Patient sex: M
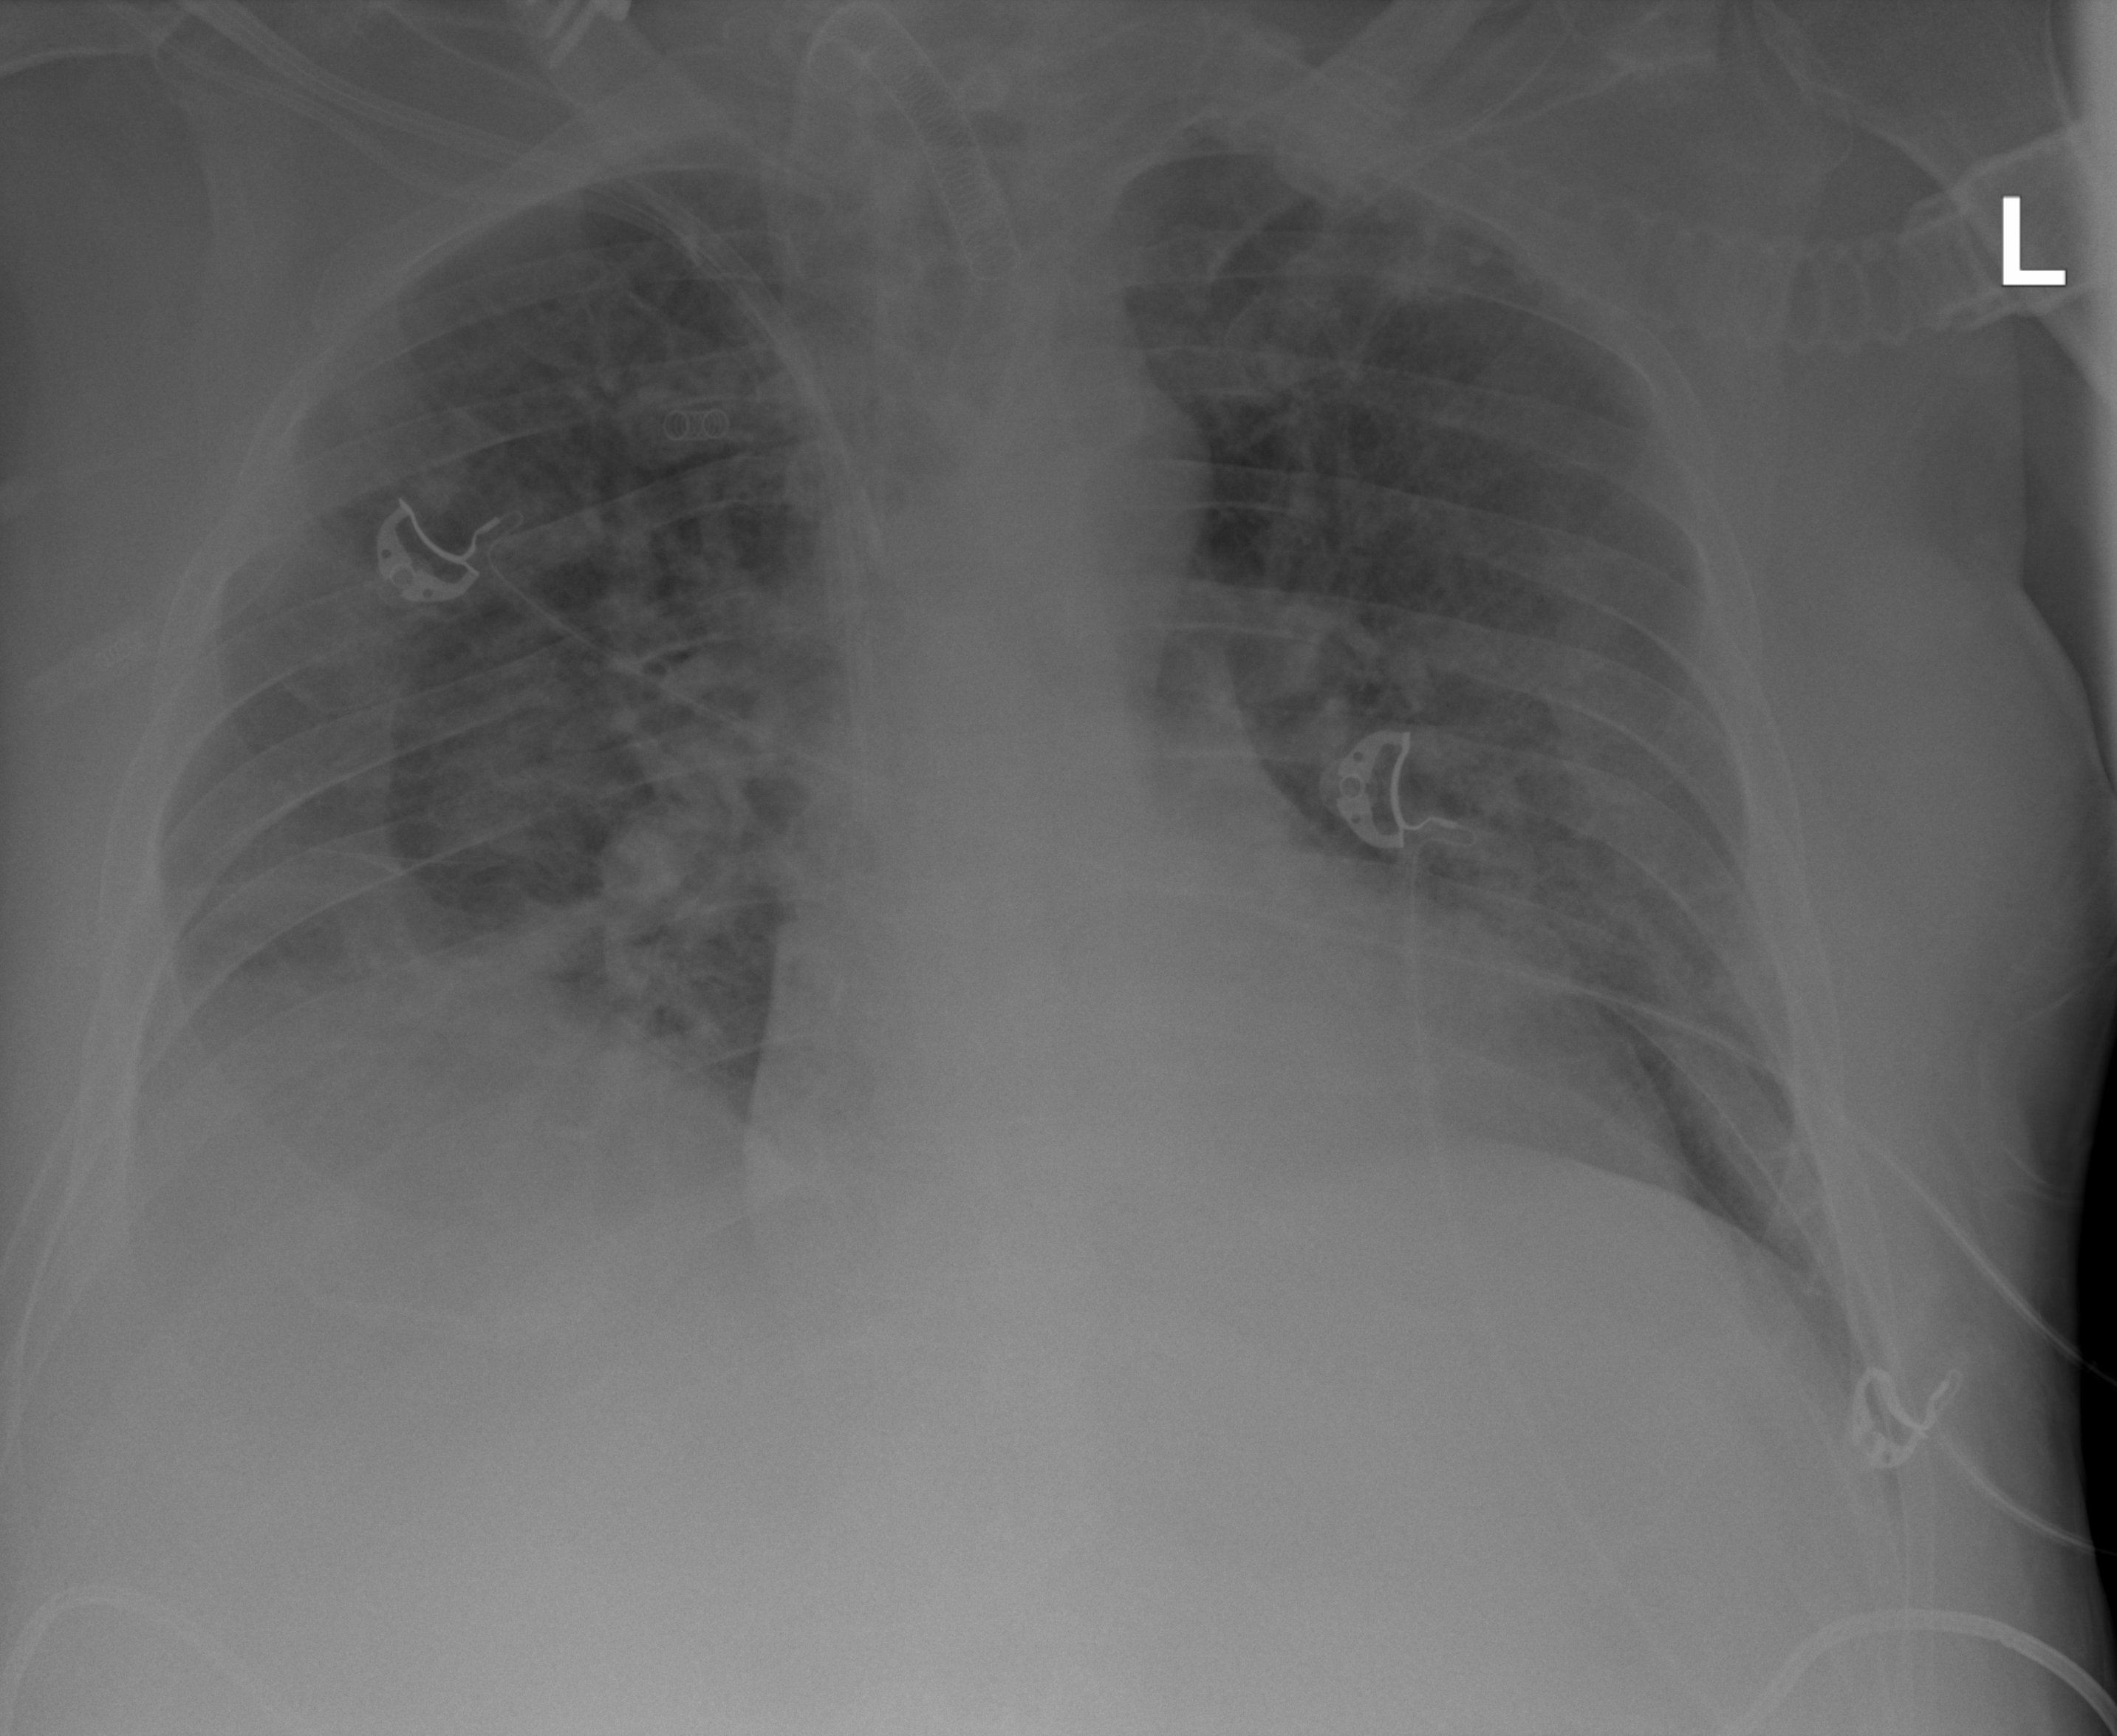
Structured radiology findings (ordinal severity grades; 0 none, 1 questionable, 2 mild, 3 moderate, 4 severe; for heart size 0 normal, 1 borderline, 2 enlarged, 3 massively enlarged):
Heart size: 1
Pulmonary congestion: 2
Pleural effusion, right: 3
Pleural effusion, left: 2
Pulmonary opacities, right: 3
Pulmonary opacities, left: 3
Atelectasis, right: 3
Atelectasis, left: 2